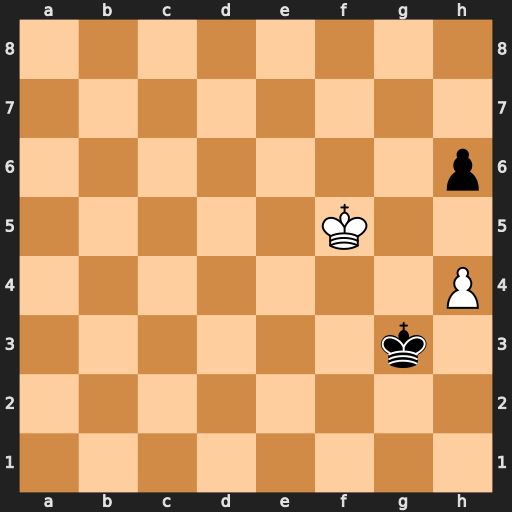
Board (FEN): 8/8/7p/5K2/7P/6k1/8/8
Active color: w
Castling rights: -
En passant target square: -
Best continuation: h5 Kf3 Kg6 Ke4 Kxh6